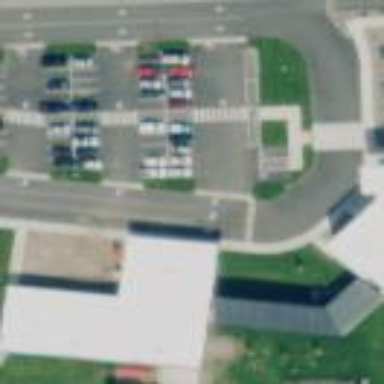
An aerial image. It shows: School building.